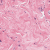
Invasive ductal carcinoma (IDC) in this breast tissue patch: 0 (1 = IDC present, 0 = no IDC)